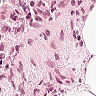
Metastatic tissue present: no